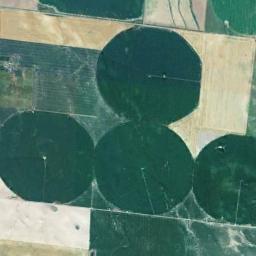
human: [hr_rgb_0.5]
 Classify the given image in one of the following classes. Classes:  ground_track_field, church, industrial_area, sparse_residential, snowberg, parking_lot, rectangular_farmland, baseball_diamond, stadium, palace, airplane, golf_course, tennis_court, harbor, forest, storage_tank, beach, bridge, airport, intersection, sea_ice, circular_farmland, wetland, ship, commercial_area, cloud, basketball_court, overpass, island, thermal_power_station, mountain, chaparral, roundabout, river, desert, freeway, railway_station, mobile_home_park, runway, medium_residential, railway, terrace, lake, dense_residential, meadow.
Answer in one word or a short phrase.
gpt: circular_farmland